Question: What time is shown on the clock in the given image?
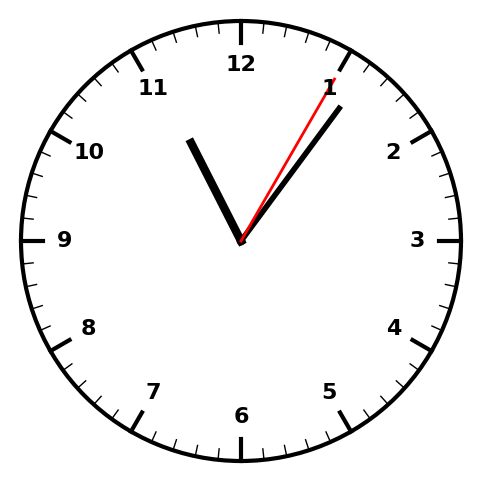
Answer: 11:06:05